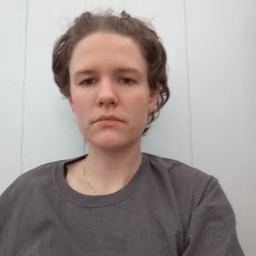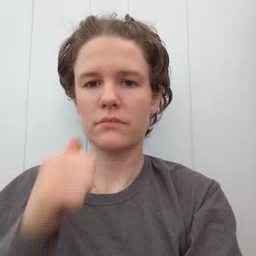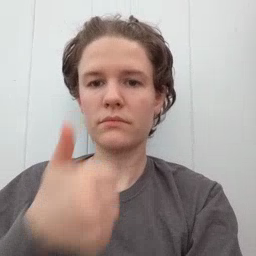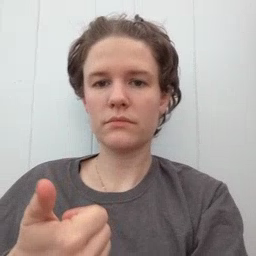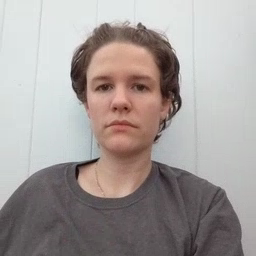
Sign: tomorrow